Field crop: maize
Growth stage: 2
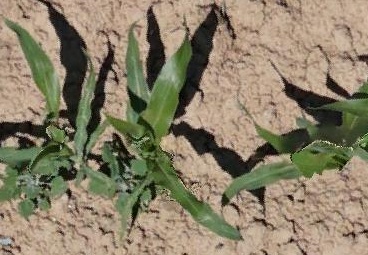
Species: maize